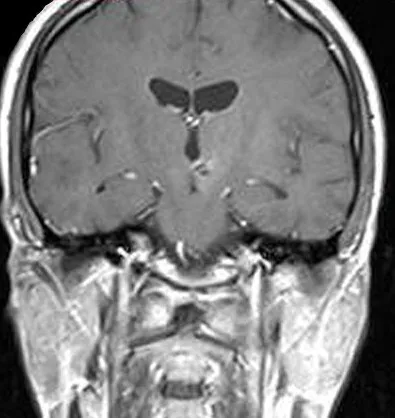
T1-weighted coronal MR image with contrast of the same patient.
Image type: radiology (mri)